Field crop: tomato
Growth stage: 1
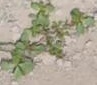
Species: portulaca